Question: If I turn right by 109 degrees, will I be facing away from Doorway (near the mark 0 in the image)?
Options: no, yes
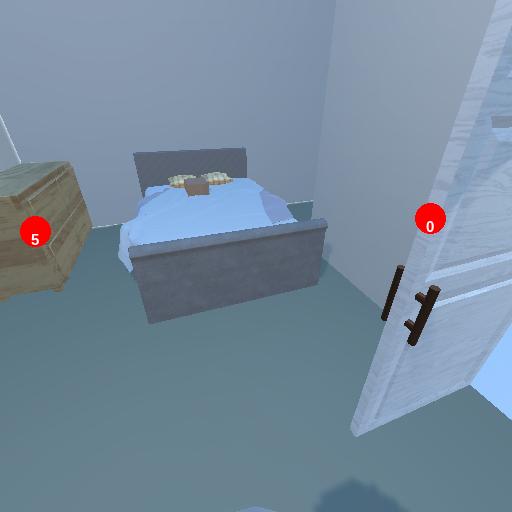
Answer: no